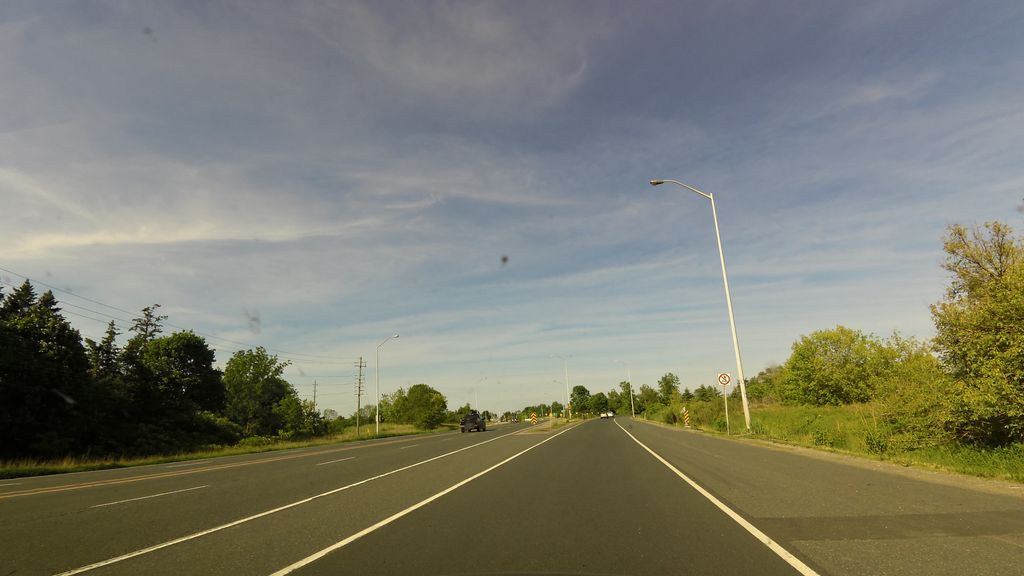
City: hamilton